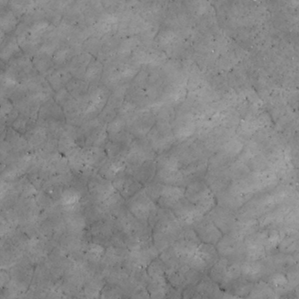
Label: non_frost